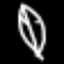
Label: leaf